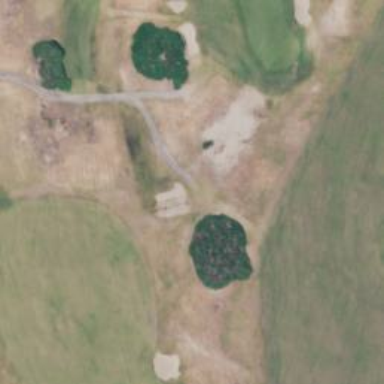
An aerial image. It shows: Path for both road and golf.